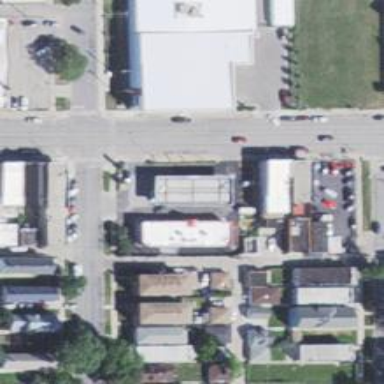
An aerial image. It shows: Convenience shop.